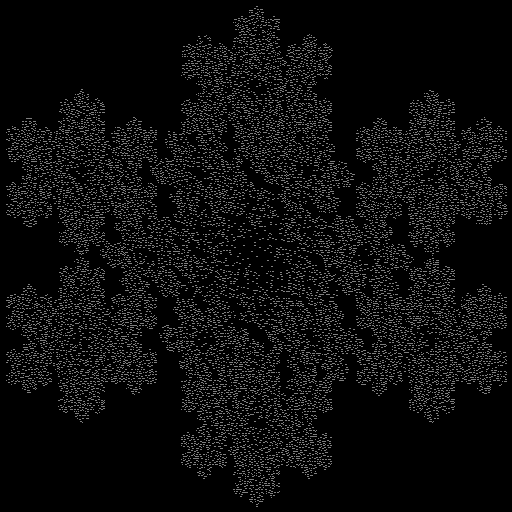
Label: koch_snowflake